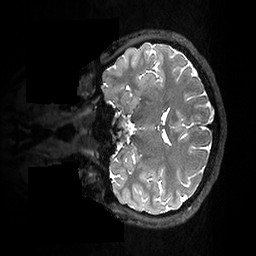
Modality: T2w
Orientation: coronal
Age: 22
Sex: male
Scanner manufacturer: ge
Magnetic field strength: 3 T
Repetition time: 3.202 s
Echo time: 0.06589 s